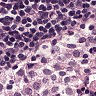
Metastatic tissue present: no